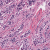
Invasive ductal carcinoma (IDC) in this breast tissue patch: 1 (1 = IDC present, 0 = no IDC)